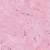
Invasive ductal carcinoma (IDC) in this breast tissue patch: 1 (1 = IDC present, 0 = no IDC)